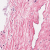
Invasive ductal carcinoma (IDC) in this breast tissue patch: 0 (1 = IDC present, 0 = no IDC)